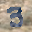
Label: 3